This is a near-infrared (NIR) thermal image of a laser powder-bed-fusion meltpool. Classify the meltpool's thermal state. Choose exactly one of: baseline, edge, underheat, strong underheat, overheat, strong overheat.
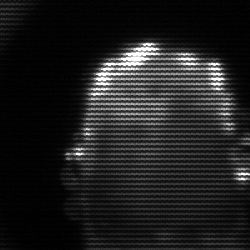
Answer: baseline